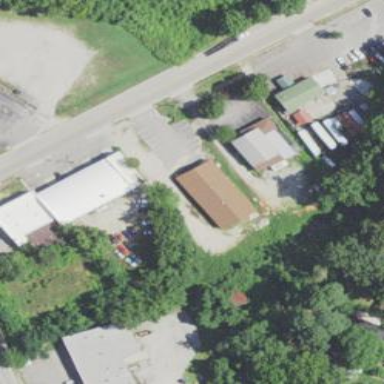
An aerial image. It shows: Commercial building.